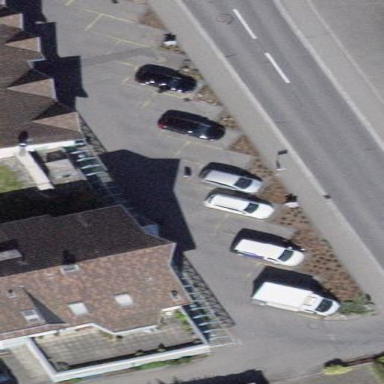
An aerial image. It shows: Street-side parking area with diagonal orientation.